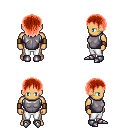
a pixel art fantasy rpg character, male body template, human, tanned skin, steel chest armor, white pants, red plain hairstyle, leather bracers, metal boots, four views (front, back, left, right), 2x2 character sprite sheet, small pixel art, hard edges, no anti-aliasing